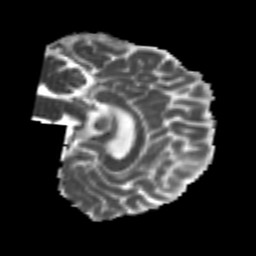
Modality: MD
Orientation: sagittal
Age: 22
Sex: male
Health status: healthy
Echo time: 0.074 s